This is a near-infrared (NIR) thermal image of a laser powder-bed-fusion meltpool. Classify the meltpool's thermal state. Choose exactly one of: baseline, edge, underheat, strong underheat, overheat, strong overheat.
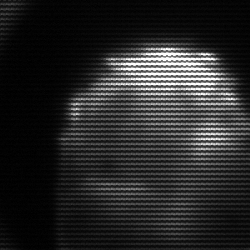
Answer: edge